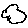
Label: cloud